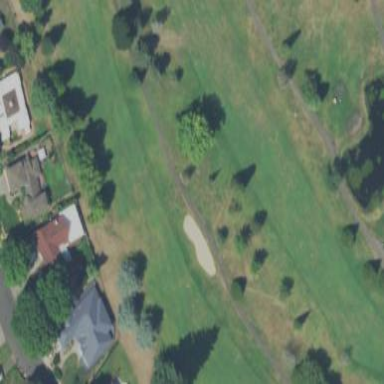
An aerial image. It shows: Well-maintained grassy area known as the fairway on golf course.